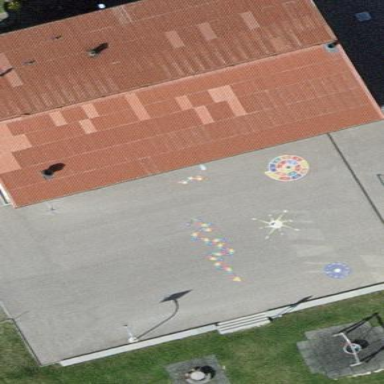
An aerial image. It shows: Schoolyard designated as leisure land.